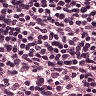
Metastatic tissue present: no